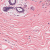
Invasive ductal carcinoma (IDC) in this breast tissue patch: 0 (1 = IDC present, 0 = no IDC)